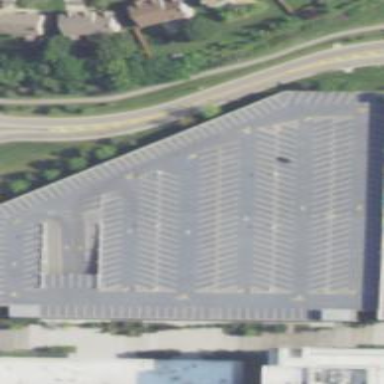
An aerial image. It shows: Multi-storey parking building with paved surface.